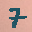
Label: 7